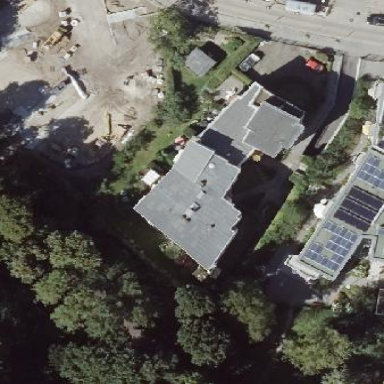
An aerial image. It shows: Apartment building with flat roof.